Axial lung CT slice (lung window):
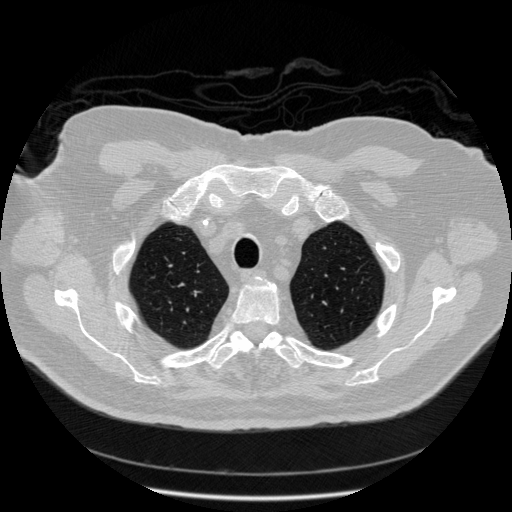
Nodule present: no